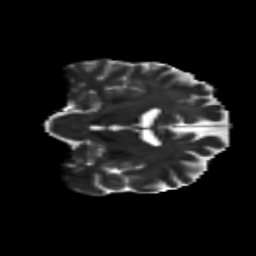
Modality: T2w
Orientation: coronal
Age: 48
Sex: female
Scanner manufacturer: siemens
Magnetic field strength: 3 T
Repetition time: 8.6 s
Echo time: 0.095 s